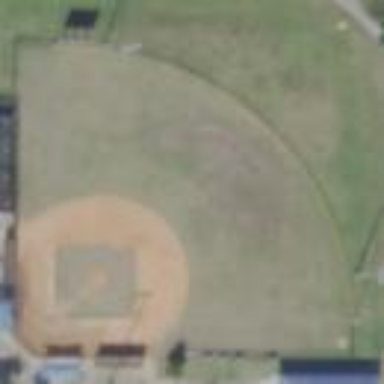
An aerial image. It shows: Baseball pitch for leisure land activities.